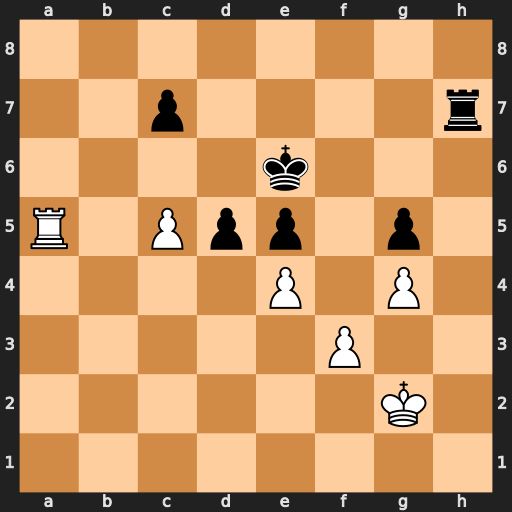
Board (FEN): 8/2p4r/4k3/R1Ppp1p1/4P1P1/5P2/6K1/8
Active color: w
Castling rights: -
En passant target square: -
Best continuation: Ra6+ Kd7 exd5